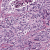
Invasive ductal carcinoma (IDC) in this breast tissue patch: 1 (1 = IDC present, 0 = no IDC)